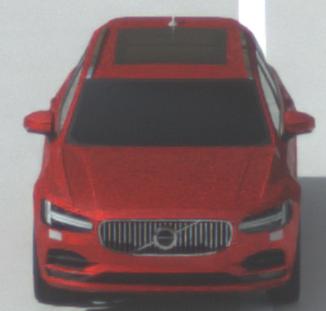
Make: Volvo
Model: V90
Detailed model: -
Model produced from: 2016
Model produced until: 2020
Doors: 5
Color: red
Road condition: dry road
Daytime: morning or afternoon
Contrast: low contrast